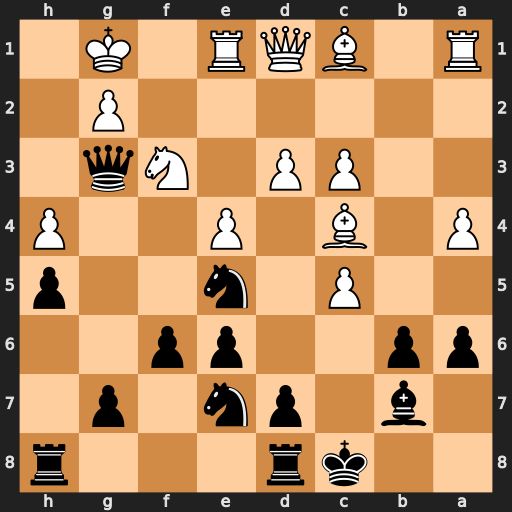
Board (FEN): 2kr3r/1b1pn1p1/pp2pp2/2P1n2p/P1B1P2P/2PP1Nq1/6P1/R1BQR1K1
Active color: b
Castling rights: -
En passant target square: -
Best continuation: Nxf3+ Qxf3 Qxe1+